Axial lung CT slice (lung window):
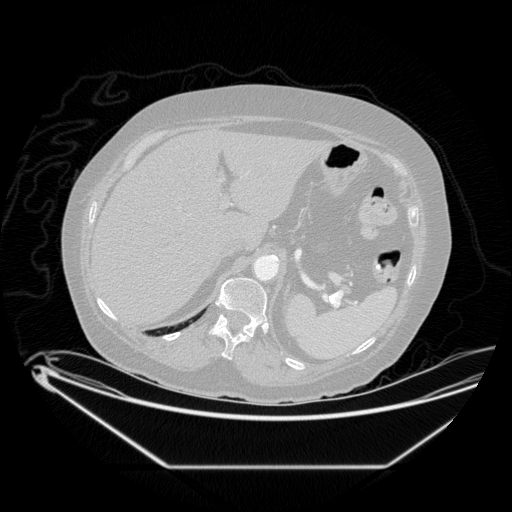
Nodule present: no